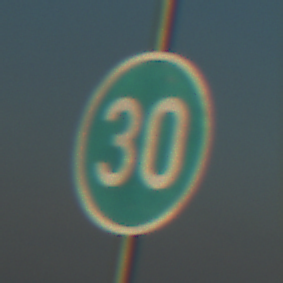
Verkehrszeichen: VorgeschriebeneMindestgeschwindigkeit
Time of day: SunriseSunset
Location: Outdoor (RoadRail)
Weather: PartlyCloudy
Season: NotSpecified
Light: Natural